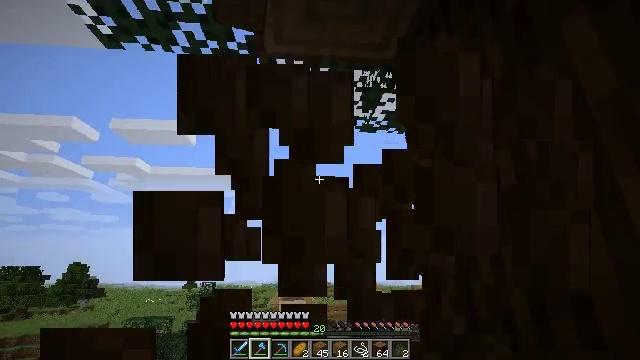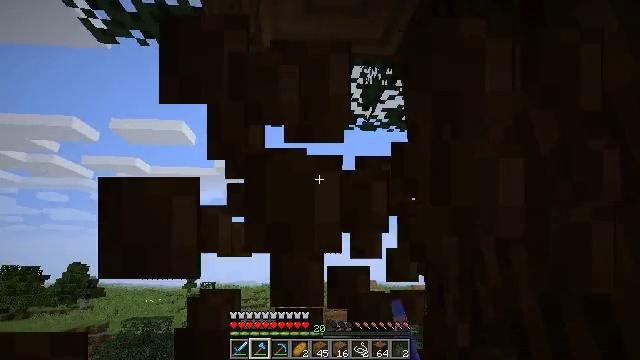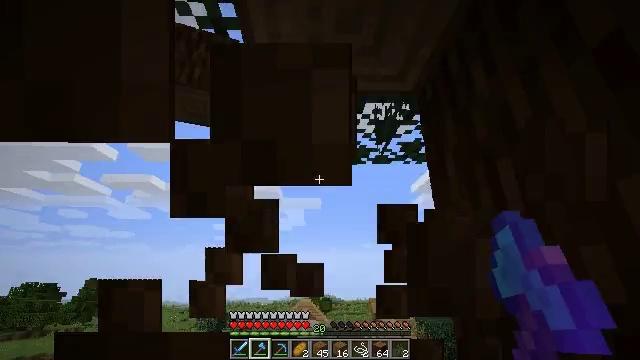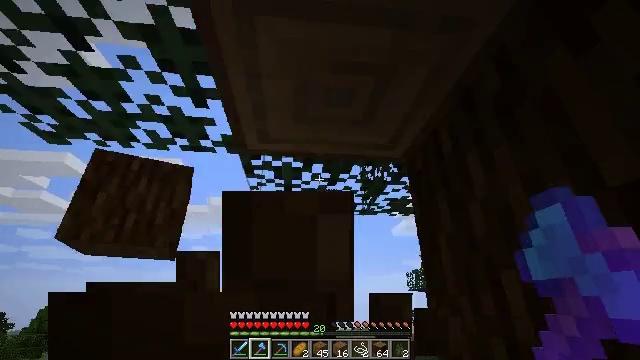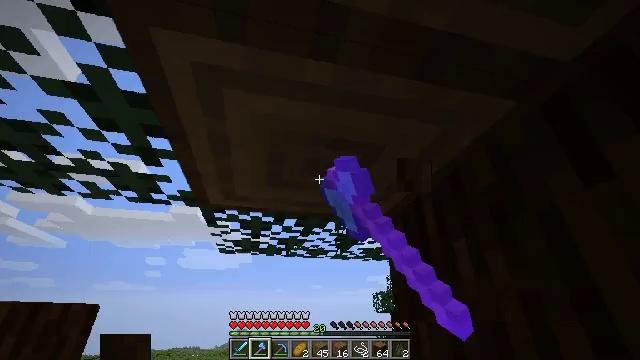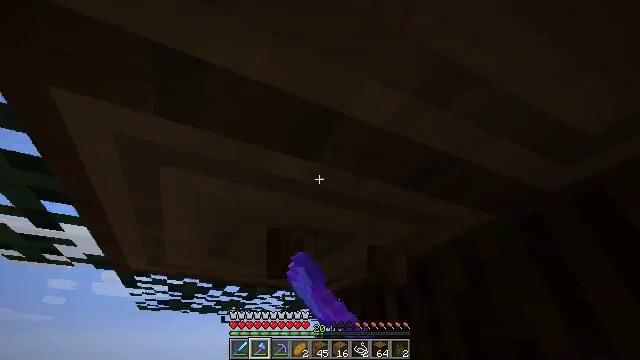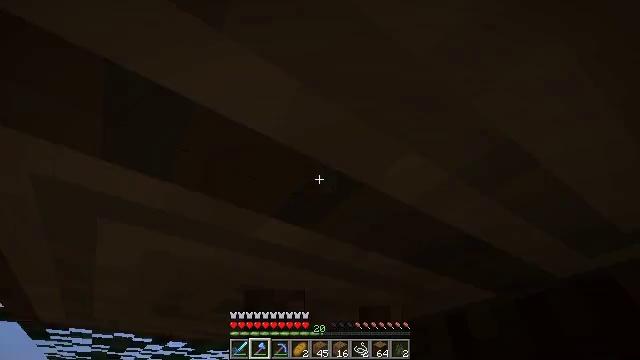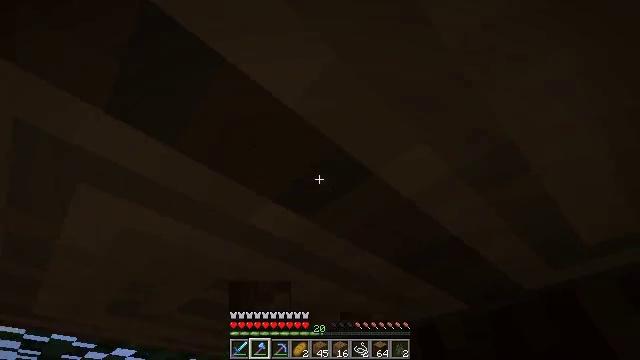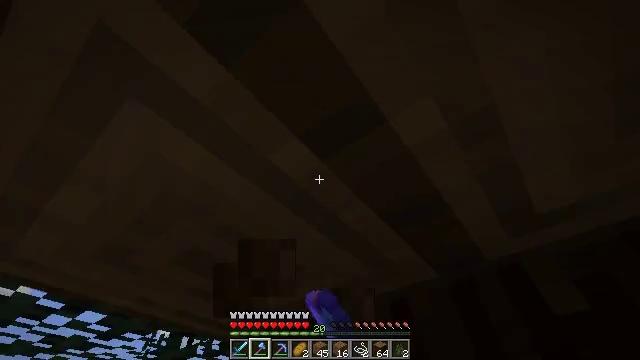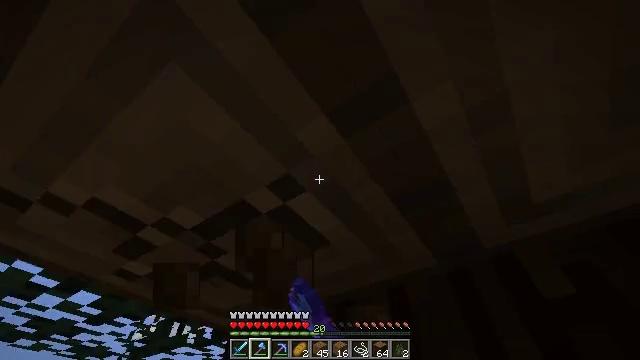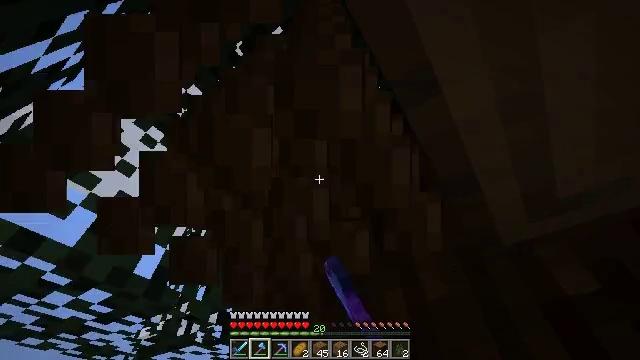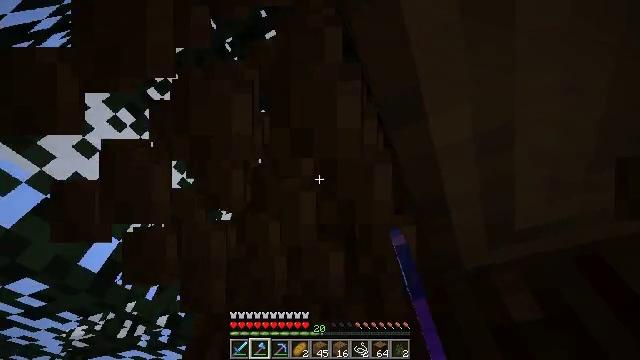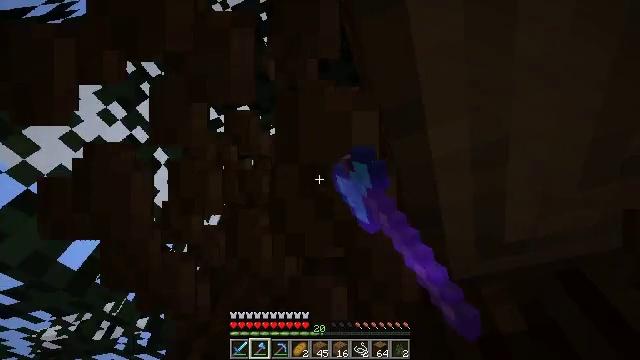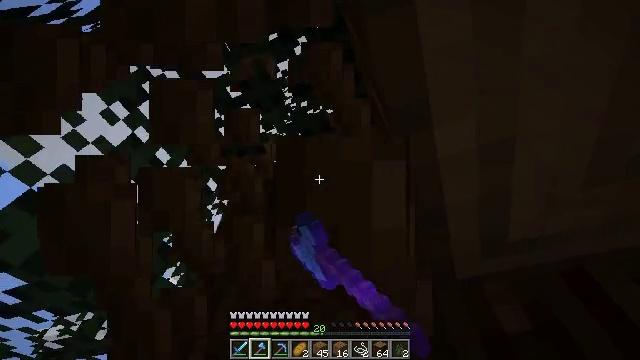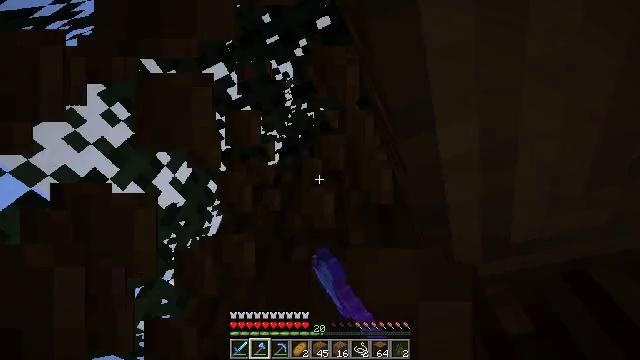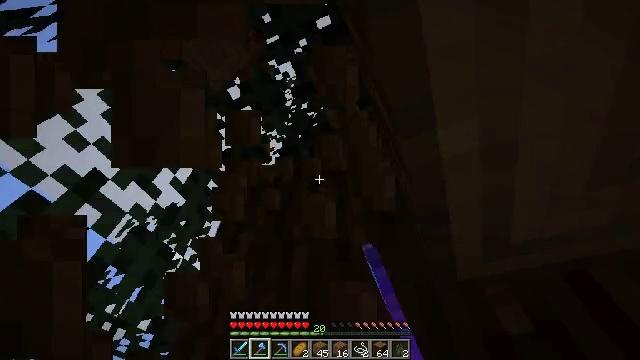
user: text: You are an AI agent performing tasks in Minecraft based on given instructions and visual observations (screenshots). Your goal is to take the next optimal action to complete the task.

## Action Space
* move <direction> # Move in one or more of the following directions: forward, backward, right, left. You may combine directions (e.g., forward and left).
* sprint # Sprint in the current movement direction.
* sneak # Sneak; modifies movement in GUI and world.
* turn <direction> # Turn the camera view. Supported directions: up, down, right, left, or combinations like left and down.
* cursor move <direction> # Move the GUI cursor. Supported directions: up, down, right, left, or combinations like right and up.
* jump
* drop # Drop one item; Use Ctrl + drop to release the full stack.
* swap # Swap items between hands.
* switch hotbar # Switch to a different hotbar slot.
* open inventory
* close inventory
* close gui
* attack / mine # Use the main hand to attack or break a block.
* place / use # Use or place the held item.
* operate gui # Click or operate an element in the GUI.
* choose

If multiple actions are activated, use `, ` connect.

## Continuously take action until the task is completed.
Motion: motion action
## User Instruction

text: Collect spruce log for building materials.
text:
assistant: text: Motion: move forward, attack / mine
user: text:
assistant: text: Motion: move forward, turn left and up, attack / mine, jump
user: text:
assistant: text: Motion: move forward and move left, turn right and up, attack / mine, jump
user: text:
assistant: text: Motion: move forward and move left, turn right and up, attack / mine
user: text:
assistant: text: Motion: move forward and move left, turn right and up, attack / mine
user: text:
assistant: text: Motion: move forward and move left, turn right and up, attack / mine
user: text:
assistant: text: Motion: move forward and move left, turn right and up, attack / mine
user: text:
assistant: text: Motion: turn right and up, attack / mine
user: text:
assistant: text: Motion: turn right, attack / mine
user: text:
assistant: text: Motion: attack / mine
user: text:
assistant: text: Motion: turn right and up, attack / mine
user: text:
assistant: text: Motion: turn right and up, attack / mine
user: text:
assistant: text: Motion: attack / mine
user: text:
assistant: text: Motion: attack / mine
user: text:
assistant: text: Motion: attack / mine
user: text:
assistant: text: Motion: turn right and down, attack / mine
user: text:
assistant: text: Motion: turn right and down, attack / mine
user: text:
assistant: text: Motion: move forward, attack / mine
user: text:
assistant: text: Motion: move forward, attack / mine
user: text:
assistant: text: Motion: move forward, turn down, attack / mine
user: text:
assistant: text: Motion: move forward, turn right and down, attack / mine
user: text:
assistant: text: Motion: move left, turn right and down, attack / mine
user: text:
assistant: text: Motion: move left, turn right and down, attack / mine
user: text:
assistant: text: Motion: turn right and down, attack / mine
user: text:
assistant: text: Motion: turn right and down, attack / mine
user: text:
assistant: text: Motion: turn right and up, attack / mine
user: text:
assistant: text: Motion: turn right and up, attack / mine
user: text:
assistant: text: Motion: turn right and up, attack / mine
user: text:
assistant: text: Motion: turn right and up, attack / mine
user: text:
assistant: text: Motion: turn right and up, attack / mine